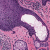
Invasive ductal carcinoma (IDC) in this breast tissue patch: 0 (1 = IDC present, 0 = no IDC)